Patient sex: M
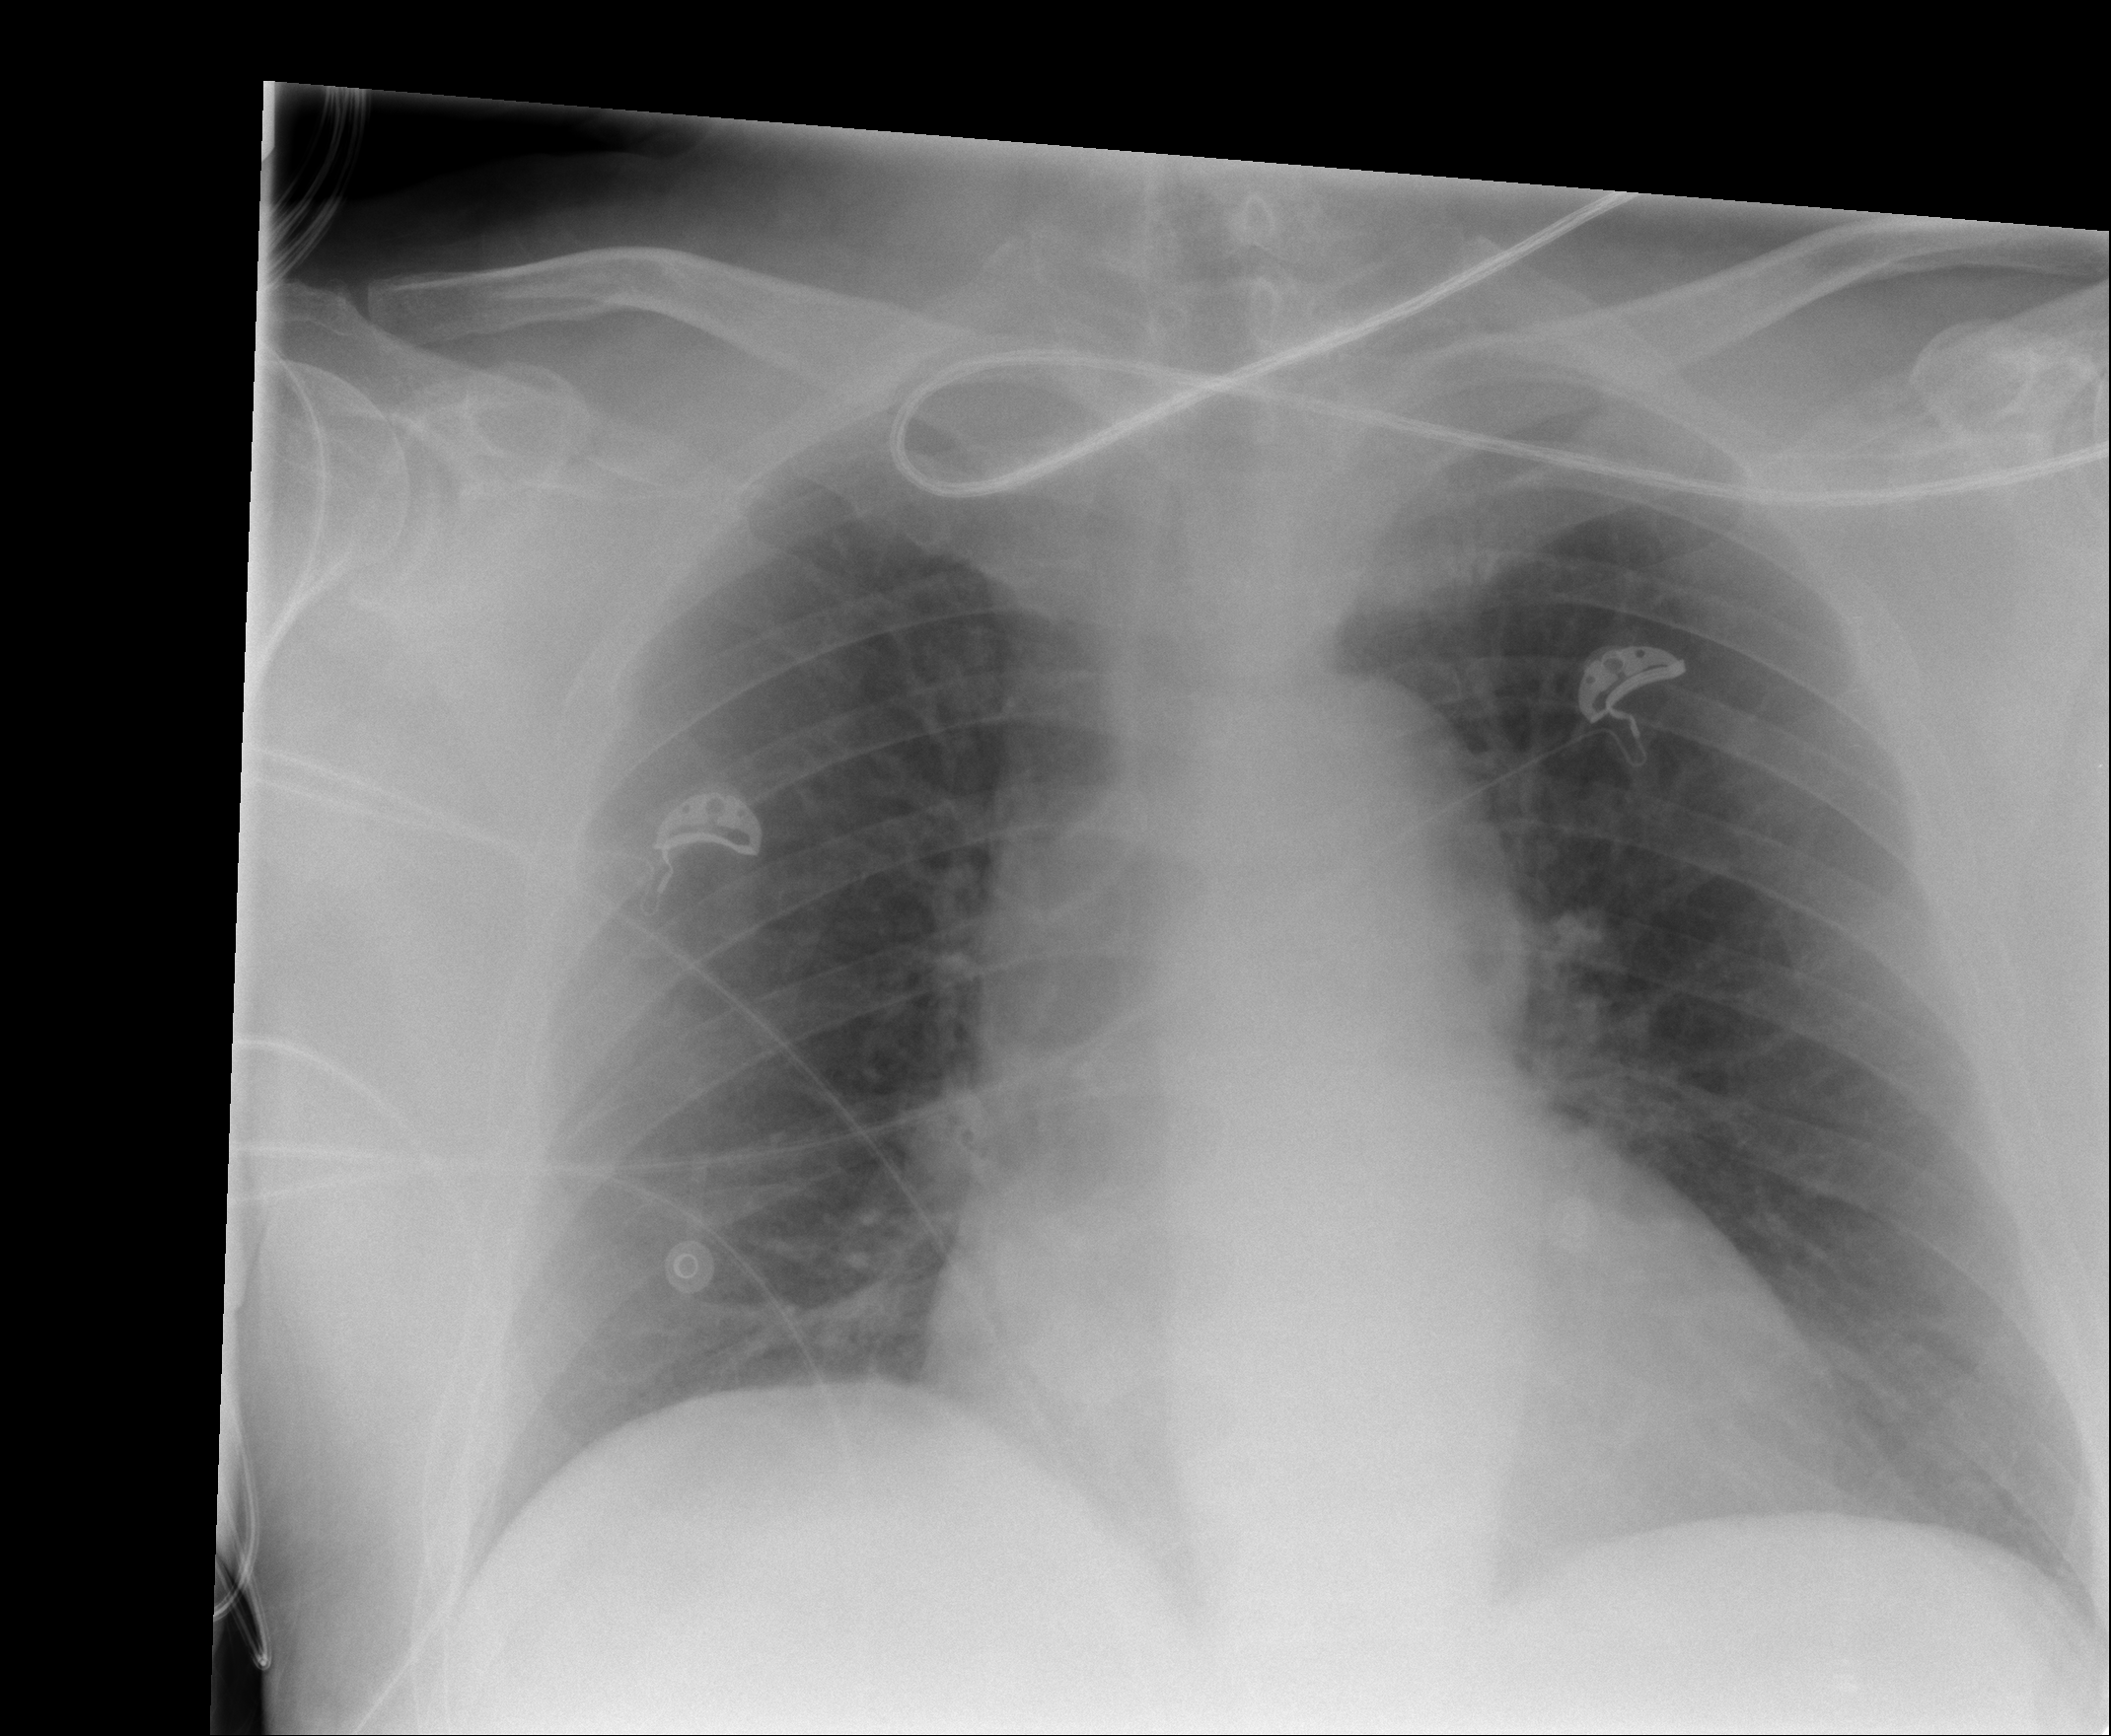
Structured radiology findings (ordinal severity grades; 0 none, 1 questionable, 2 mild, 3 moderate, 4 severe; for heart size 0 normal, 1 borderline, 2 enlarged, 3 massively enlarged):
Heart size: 2
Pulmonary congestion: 2
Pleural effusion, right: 0
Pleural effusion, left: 0
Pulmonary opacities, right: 0
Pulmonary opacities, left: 0
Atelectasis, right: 0
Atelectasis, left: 0